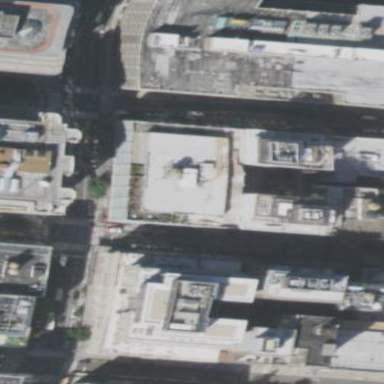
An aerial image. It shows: Building with flat concrete roof.